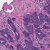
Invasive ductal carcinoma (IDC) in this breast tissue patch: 0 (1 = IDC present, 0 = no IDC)